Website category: movie
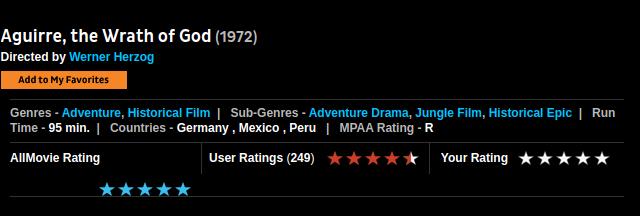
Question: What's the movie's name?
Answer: Aguirre, the Wrath of God

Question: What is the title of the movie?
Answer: Aguirre, the Wrath of God

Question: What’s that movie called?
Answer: Aguirre, the Wrath of God

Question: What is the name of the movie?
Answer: Aguirre, the Wrath of God

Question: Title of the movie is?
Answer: Aguirre, the Wrath of God

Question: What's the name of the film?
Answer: Aguirre, the Wrath of God

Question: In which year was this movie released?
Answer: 1972

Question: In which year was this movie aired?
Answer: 1972

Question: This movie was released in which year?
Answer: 1972

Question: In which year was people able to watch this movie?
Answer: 1972

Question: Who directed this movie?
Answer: Werner Herzog

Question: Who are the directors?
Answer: Werner Herzog

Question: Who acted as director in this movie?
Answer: Werner Herzog

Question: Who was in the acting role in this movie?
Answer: Werner Herzog

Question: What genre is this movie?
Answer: Adventure , Historical Film

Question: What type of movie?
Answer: Adventure , Historical Film

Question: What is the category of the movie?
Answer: Adventure , Historical Film

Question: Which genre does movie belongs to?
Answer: Adventure , Historical Film

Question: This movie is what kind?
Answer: Adventure , Historical Film

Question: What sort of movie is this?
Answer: Adventure , Historical Film

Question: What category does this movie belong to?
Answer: Adventure , Historical Film

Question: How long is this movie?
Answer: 95 min.

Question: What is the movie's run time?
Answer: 95 min.

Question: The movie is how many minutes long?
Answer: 95 min.

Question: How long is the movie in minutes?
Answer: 95 min.

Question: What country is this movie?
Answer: Germany , Mexico , Peru

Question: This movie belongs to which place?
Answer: Germany , Mexico , Peru

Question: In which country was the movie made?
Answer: Germany , Mexico , Peru

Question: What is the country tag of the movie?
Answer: Germany , Mexico , Peru

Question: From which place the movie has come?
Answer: Germany , Mexico , Peru